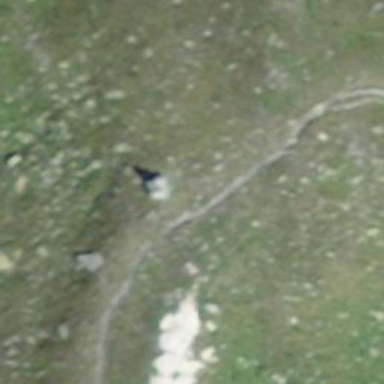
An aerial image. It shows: Path.